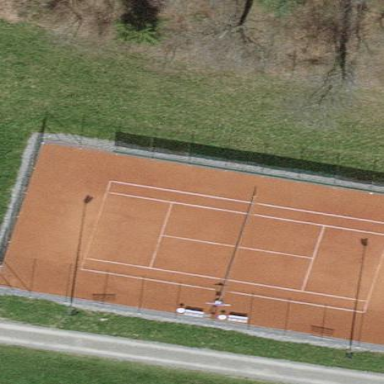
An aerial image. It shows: Sandy tennis court on pitch designated for leisure land.